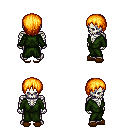
a pixel art fantasy rpg character, male body template, skeleton, green robe, gold greaves, light blonde plain hairstyle, brown slippers, four views (front, back, left, right), 2x2 character sprite sheet, small pixel art, hard edges, no anti-aliasing